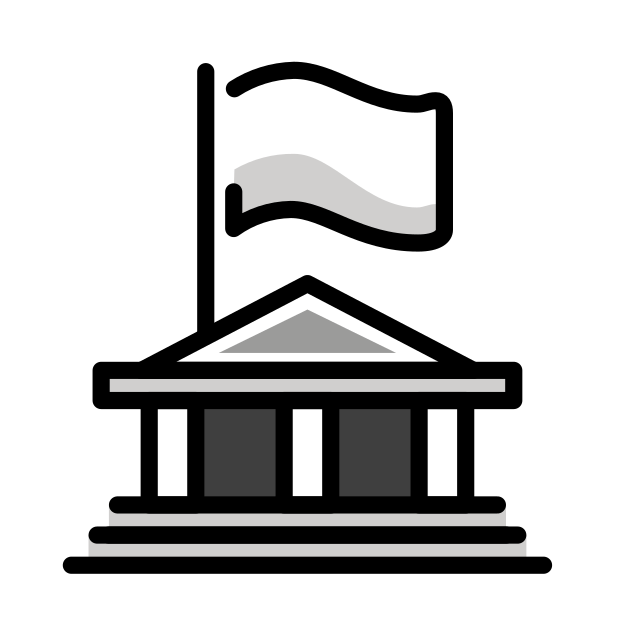
authority building